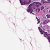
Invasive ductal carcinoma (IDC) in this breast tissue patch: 0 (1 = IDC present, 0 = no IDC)